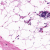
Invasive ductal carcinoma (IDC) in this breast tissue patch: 0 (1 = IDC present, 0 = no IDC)